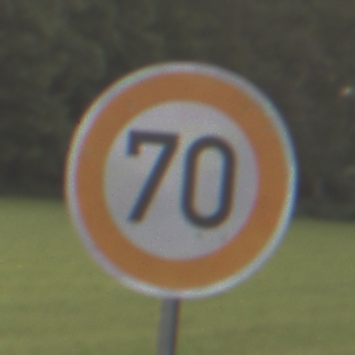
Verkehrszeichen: Geschwindigkeit70
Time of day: SunriseSunset
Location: Outdoor (Nature)
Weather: Clear
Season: NotSpecified
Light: Natural